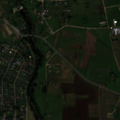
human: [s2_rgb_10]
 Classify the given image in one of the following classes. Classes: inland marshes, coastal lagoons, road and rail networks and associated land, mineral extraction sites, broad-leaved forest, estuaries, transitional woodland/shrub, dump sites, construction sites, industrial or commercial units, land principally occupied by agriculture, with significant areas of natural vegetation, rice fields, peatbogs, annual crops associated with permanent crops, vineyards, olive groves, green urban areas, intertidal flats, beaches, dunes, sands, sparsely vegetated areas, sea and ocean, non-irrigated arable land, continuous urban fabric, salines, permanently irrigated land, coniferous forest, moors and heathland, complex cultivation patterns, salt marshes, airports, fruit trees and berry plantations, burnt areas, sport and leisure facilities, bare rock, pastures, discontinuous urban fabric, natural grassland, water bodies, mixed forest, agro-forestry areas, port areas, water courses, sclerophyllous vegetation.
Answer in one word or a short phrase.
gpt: discontinuous urban fabric, non-irrigated arable land, pastures, complex cultivation patterns